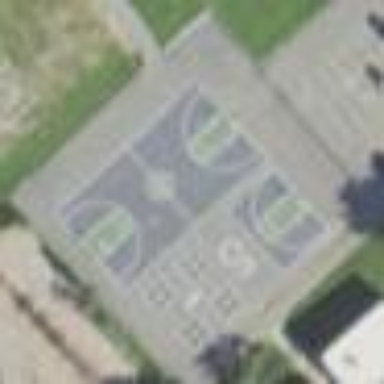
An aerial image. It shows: Basketball court in the leisure land pitch.